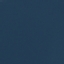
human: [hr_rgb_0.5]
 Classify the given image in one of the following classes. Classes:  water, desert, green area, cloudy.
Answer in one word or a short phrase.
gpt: water